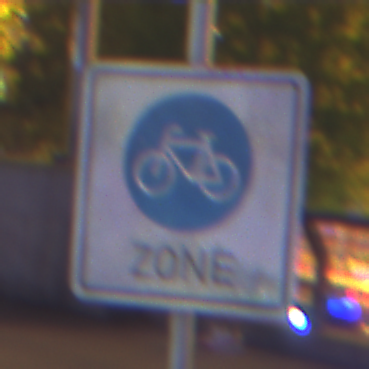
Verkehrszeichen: BeginnFahrradzone
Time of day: Night
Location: Outdoor (Urban)
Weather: PartlyCloudy
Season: NotSpecified
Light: Natural